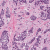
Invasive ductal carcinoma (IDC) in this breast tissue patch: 1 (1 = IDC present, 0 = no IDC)